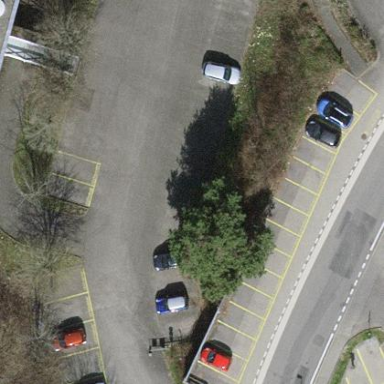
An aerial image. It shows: Parking area with asphalt surface.